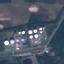
Land use / land cover class: Industrial